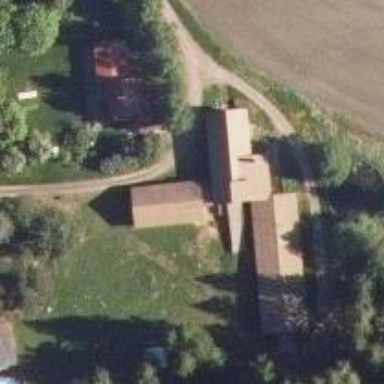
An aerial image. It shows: Cowshed building.